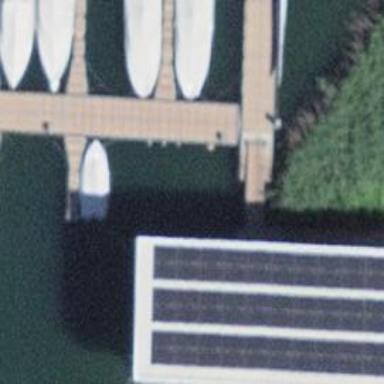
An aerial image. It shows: Pier with mooring facilities.